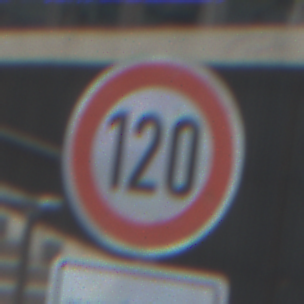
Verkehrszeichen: Geschwindigkeit120
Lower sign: ZeitangabenMitBeschraenkungAufWochentage1
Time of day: MorningAfternoon
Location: Outdoor (Urban)
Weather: PartlyCloudy
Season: NotSpecified
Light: Natural